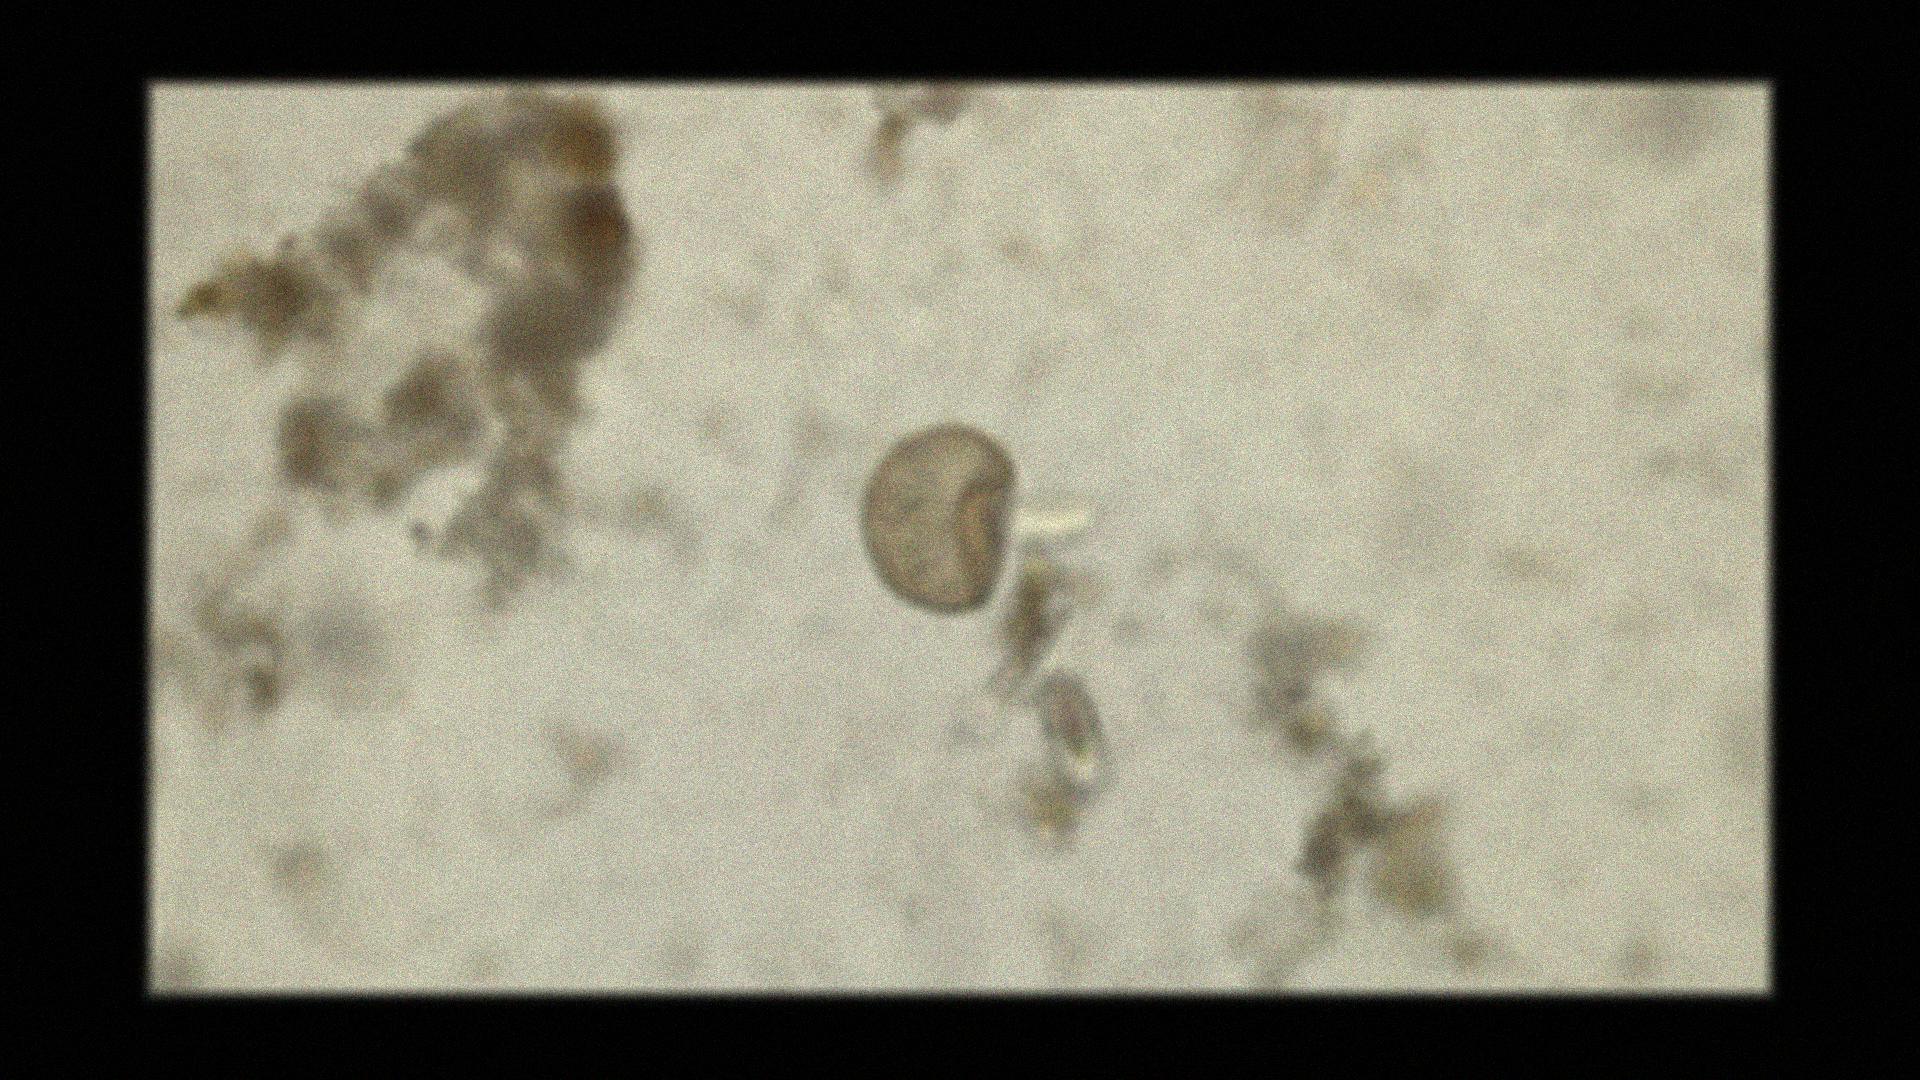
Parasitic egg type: Hymenolepis diminuta